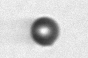
Label: bead